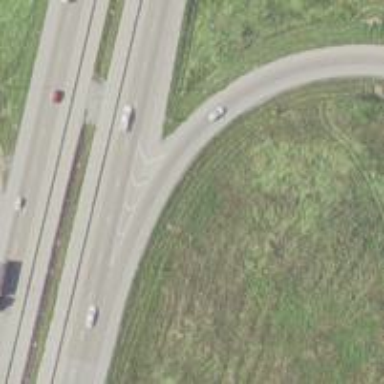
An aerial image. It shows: Road marking featuring gore chevron.